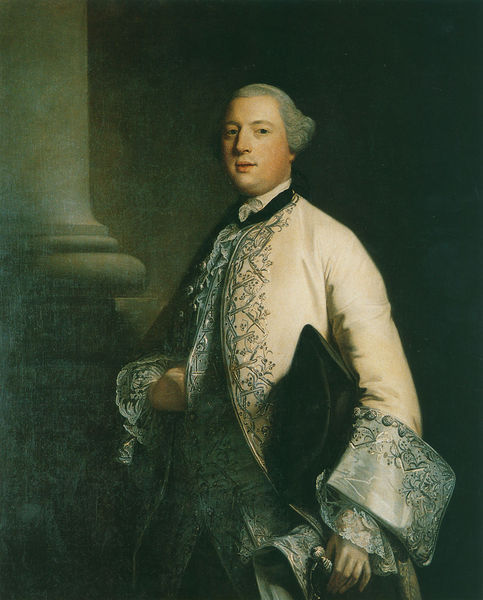
Titel: Sir John Molesworth
Künstler: Sir Joshua Reynolds
Institution: Cornwall, Pencarrow
Schlagwörter: dunkel, hand, kopf, mann, grau, hut, licht, schwarz, säule, weiss, beige, barock, gesicht, kragen, ärmel, bildnis, hände, portrait, stickerei, perücke, verzierung, rüschen, naht, griff, lachen, schwert, degen, dreispitz, brokat, aristokrat, sunkel, basis, aufschlag, klassisch